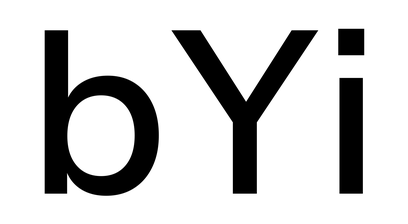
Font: InstrumentSans_Medium